Question: I'm sorry I don't know what it is so I may have asked an unclear question but I hope the attached images explains it. I circled the areas I need to remove. I simply need the whole background to have one continuous color whether it's gray or anything else.
Here is the piece of code I use to generate the chart:
'''
final JFreeChart chart = ChartFactory.createTimeSeriesChart(generateTitle(title, resultsCount), xAxis, yAxis,
(XYDataset) paramCategoryDataset, true, false, false);
final XYPlot plot = chart.getXYPlot();
plot.setNoDataMessage(MSG_NO_DATA);
plot.setBackgroundPaint(Color.LIGHT_GRAY); //I need the BG to be plain gray.
SymbolAxis localSymbolAxis1 = new SymbolAxis("Domain", new String[] { "Failure", "Success", "Failure", "Success", "Failure", "Success" });
plot.setRangeAxis(localSymbolAxis1);
XYStepRenderer localXYStepRenderer = new XYStepRenderer();
localXYStepRenderer.setBaseFillPaint(Color.white);
localXYStepRenderer.setUseFillPaint(true);
localXYStepRenderer.setBaseShape(ShapeUtilities.createDiamond(2f));
localXYStepRenderer.setAutoPopulateSeriesShape(false);
localXYStepRenderer.setAutoPopulateSeriesStroke(false);
localXYStepRenderer.setDataBoundsIncludesVisibleSeriesOnly(false);
plot.setRenderer(localXYStepRenderer);
'''
And here is the image showing what I need to remove within in curved rectangles:

But let me ask another greedy question. Is there a way to have my step graph line right in one of those hilighted areas instead of having half of it in the dark part and the other half in the lighter part ?
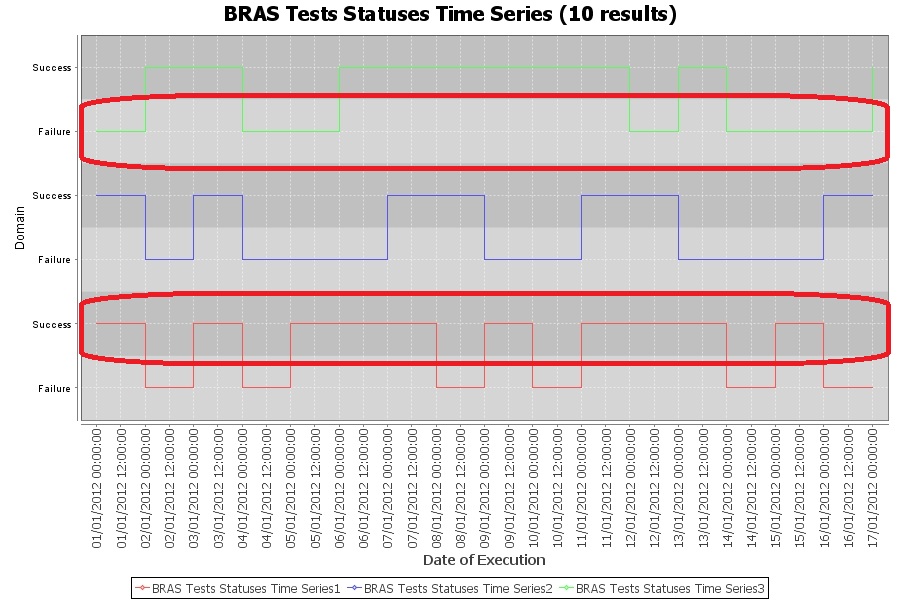
Answer: To get a continuous background color, you can set the gridlines' visibility to 'false'.
'''
plot.setDomainGridlinesVisible(false);
plot.setRangeGridlinesVisible(false);
'''
Alternatively, you can set the plot's background color to match the gridlines.
Addendum: .
Ah, you want the alternating light- and medium-gray areas to be a single shade of gray. Try this:
'''
symbolAxis.setGridBandsVisible(false);
'''